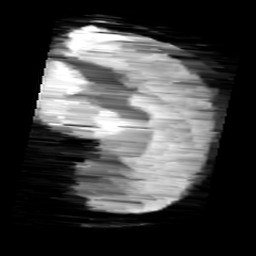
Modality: minIP
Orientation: sagittal
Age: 11
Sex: male
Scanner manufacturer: siemens
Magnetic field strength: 3 T
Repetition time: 0.027 s
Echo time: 0.02 s